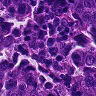
Metastatic tissue present: yes